Question: What does the allocation under "VM: Dispatch continuations" signify?

(<URL>
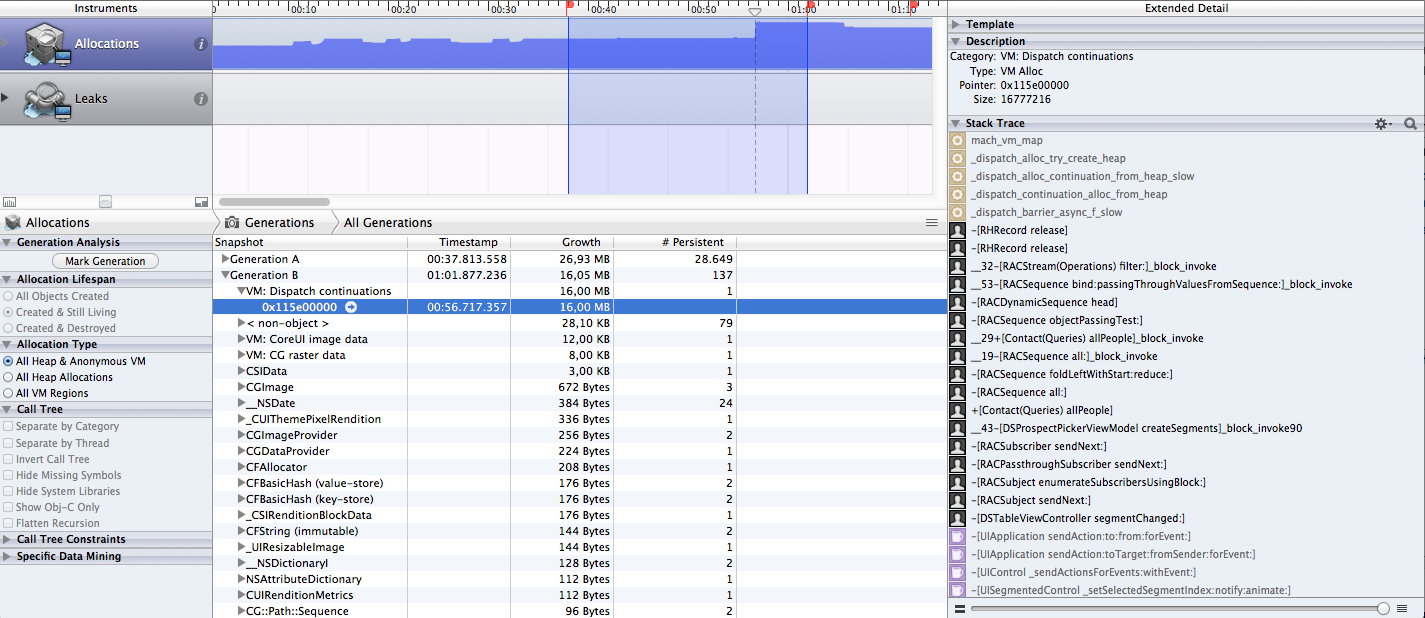
Answer: @InkGolem is on the right lines. This is a cache for dispatch blocks inside GCD.
@AbhiBeckert is off by a factor of 1000. 16MB is 2 million 64-bit pointers, not 2 billion.
This cache is allocated on a per-thread basis, and you're just seeing the allocation size of this cache, not what's actually in use. 16 MB is well within range, if you're doing lots of dispatching onto background threads (and since you're using RAC, I'm guessing that you are).
Don't worry about it, basically.